Question: I have a winforms application that is using .NET 4. I created another database that has the exact same structure as the old one, and now I have to change the connection string in my Data Model to point to the new database.
If I change the connection string in the App.config file and then in the designer press Update Model From Database it doesn't show any connections(that's fine), but when I try to add a new connection it only lets me choose Entity Framework version 5.0, as shown in the picture bellow:

The problem is that I need version 4. I searched a lot on the Internet for someone with a similar problem, but I couldn't find anything.. What do I do wrong?
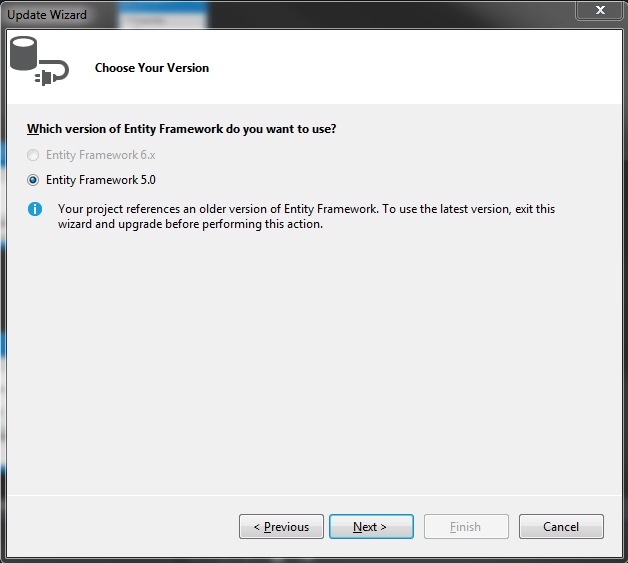
Answer: I was able to change the entity framework version by typing this command in the NuGet Package Manager Console:
'Install-Package EntityFramework -version 4.3.0'
After that, in the update wizard I was able to select Entity Framework 4.3.0.0 and it worked like a charm.
This is the link that helped me:
<URL>